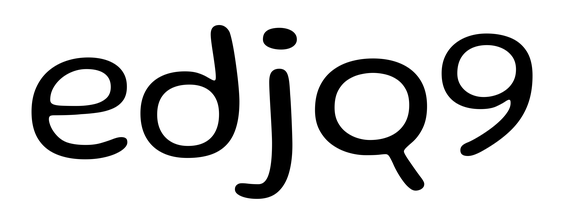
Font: Gluten_Light